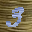
Label: 3